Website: apple
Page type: address-validator
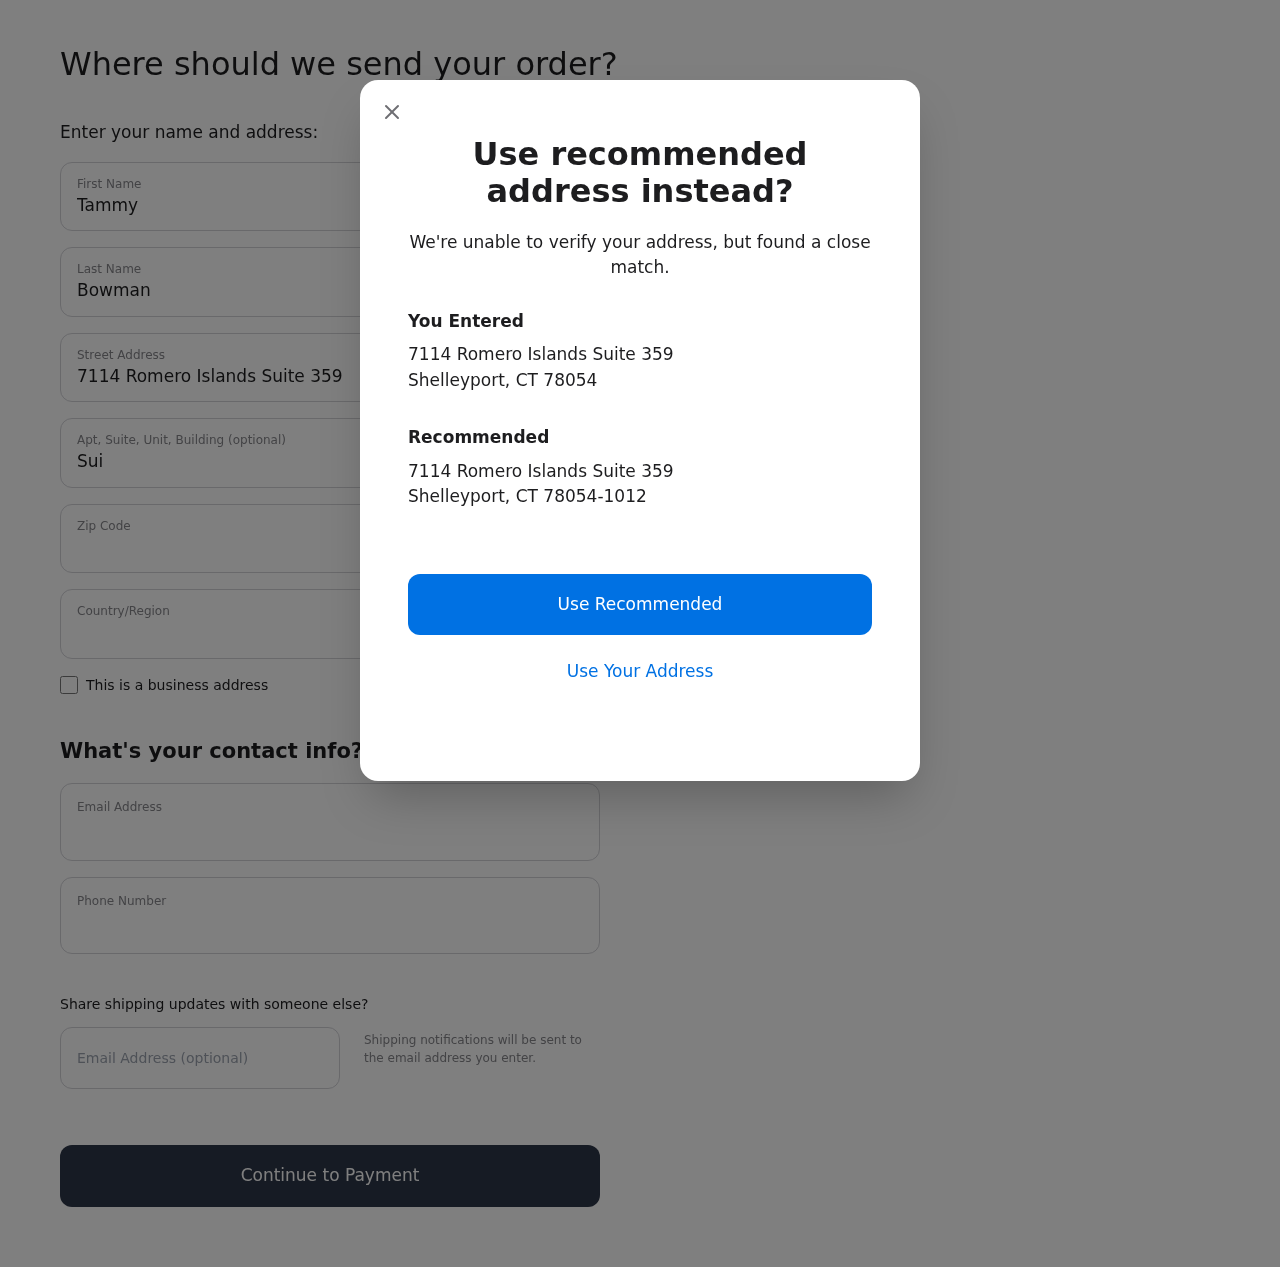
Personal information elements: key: PII_CITY
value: Shelleyport
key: PII_COUNTRY
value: United States
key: PII_EMAIL
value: tammybowman@gmail.com
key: PII_FIRSTNAME
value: Tammy
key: PII_GIFT_EMAIL
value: felicia.williams@hotmail.com
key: PII_LASTNAME
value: Bowman
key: PII_PHONE
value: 7083349645
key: PII_POSTCODE
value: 78054
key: PII_POSTCODE_FULL
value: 78054-1012
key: PII_STATE_ABBR
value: CT
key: PII_STREET
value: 7114 Romero Islands Suite 359
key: PII_STREET2
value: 7114 Romero Islands Suite 359
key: PII_STREET2
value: Suite 832
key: PII_CITY2
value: Shelleyport
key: PII_STATE_ABBR2
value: CT